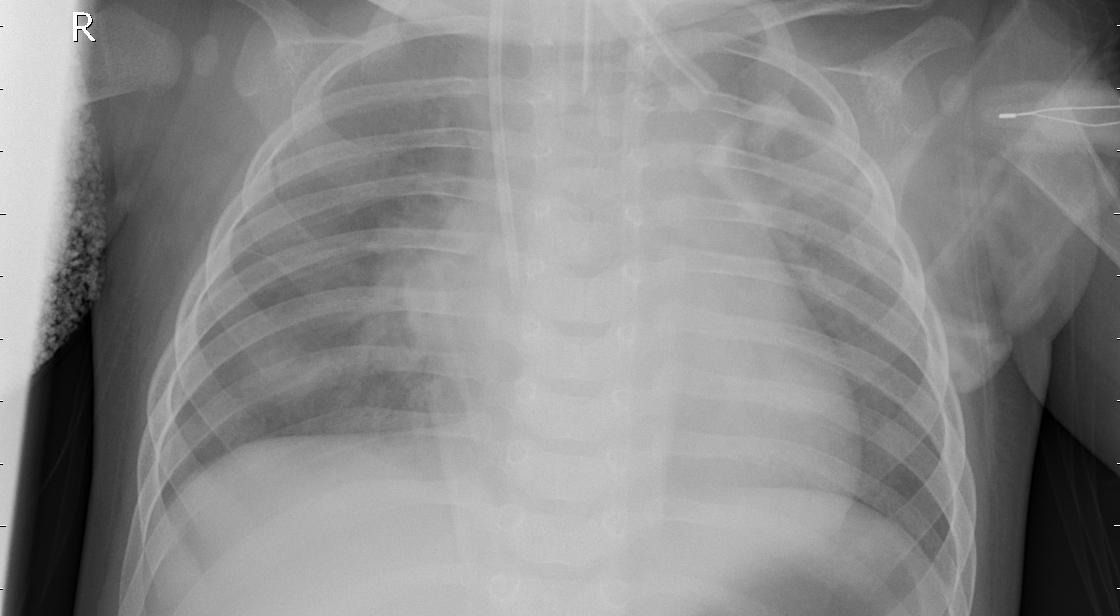
Diagnosis: PNEUMONIA